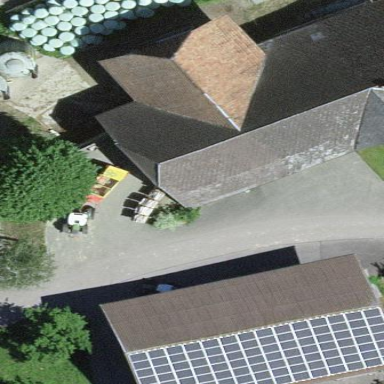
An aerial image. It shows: Farm building.